Question: I have a combo box with a list of names, that filters a pivot table.
Each name I select changes the values shown at the pivot table.
I need a code that populates a second combo box with those pivot tables values. When I choose a name on the first combo box, the options at the second one will be the ones filtered by that name on the pivot table.
I have done that before in a simpler manner with fixed tables, but now the values are going to change constantly, and that's why I need to use a pivot table for that.

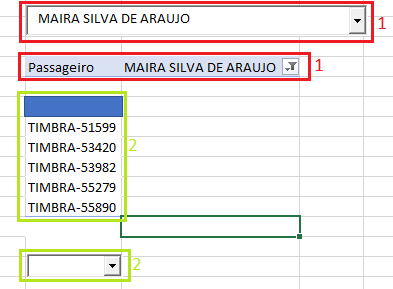
Answer: You can use the 'DataRange' of your 'PivotField' as source for your 'ComboBox'.
You may either add each cell's value to the 'ComboBox' items ...
'''
Dim aCell As Range
For Each aCell In ActiveSheet.PivotTables(1).RowFields(1).DataRange.Cells
ActiveSheet.ComboBox1.AddItem aCell.Value
Next aCell
'''
... or the whole 'ComboBox.List' in one by a simple assignment:
'''
ActiveSheet.ComboBox1.List = ActiveSheet.PivotTables(1).RowFields(1).DataRange.Value
'''
I guess you used your "TIMBRA..."-list as the only row field in your pivot table.
If not, you can address the DataRange by names instead, e. g.
'''
ActiveWorkbook.Sheets("...").PivotTables("...").PivotFields("...").DataRange
'''